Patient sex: M
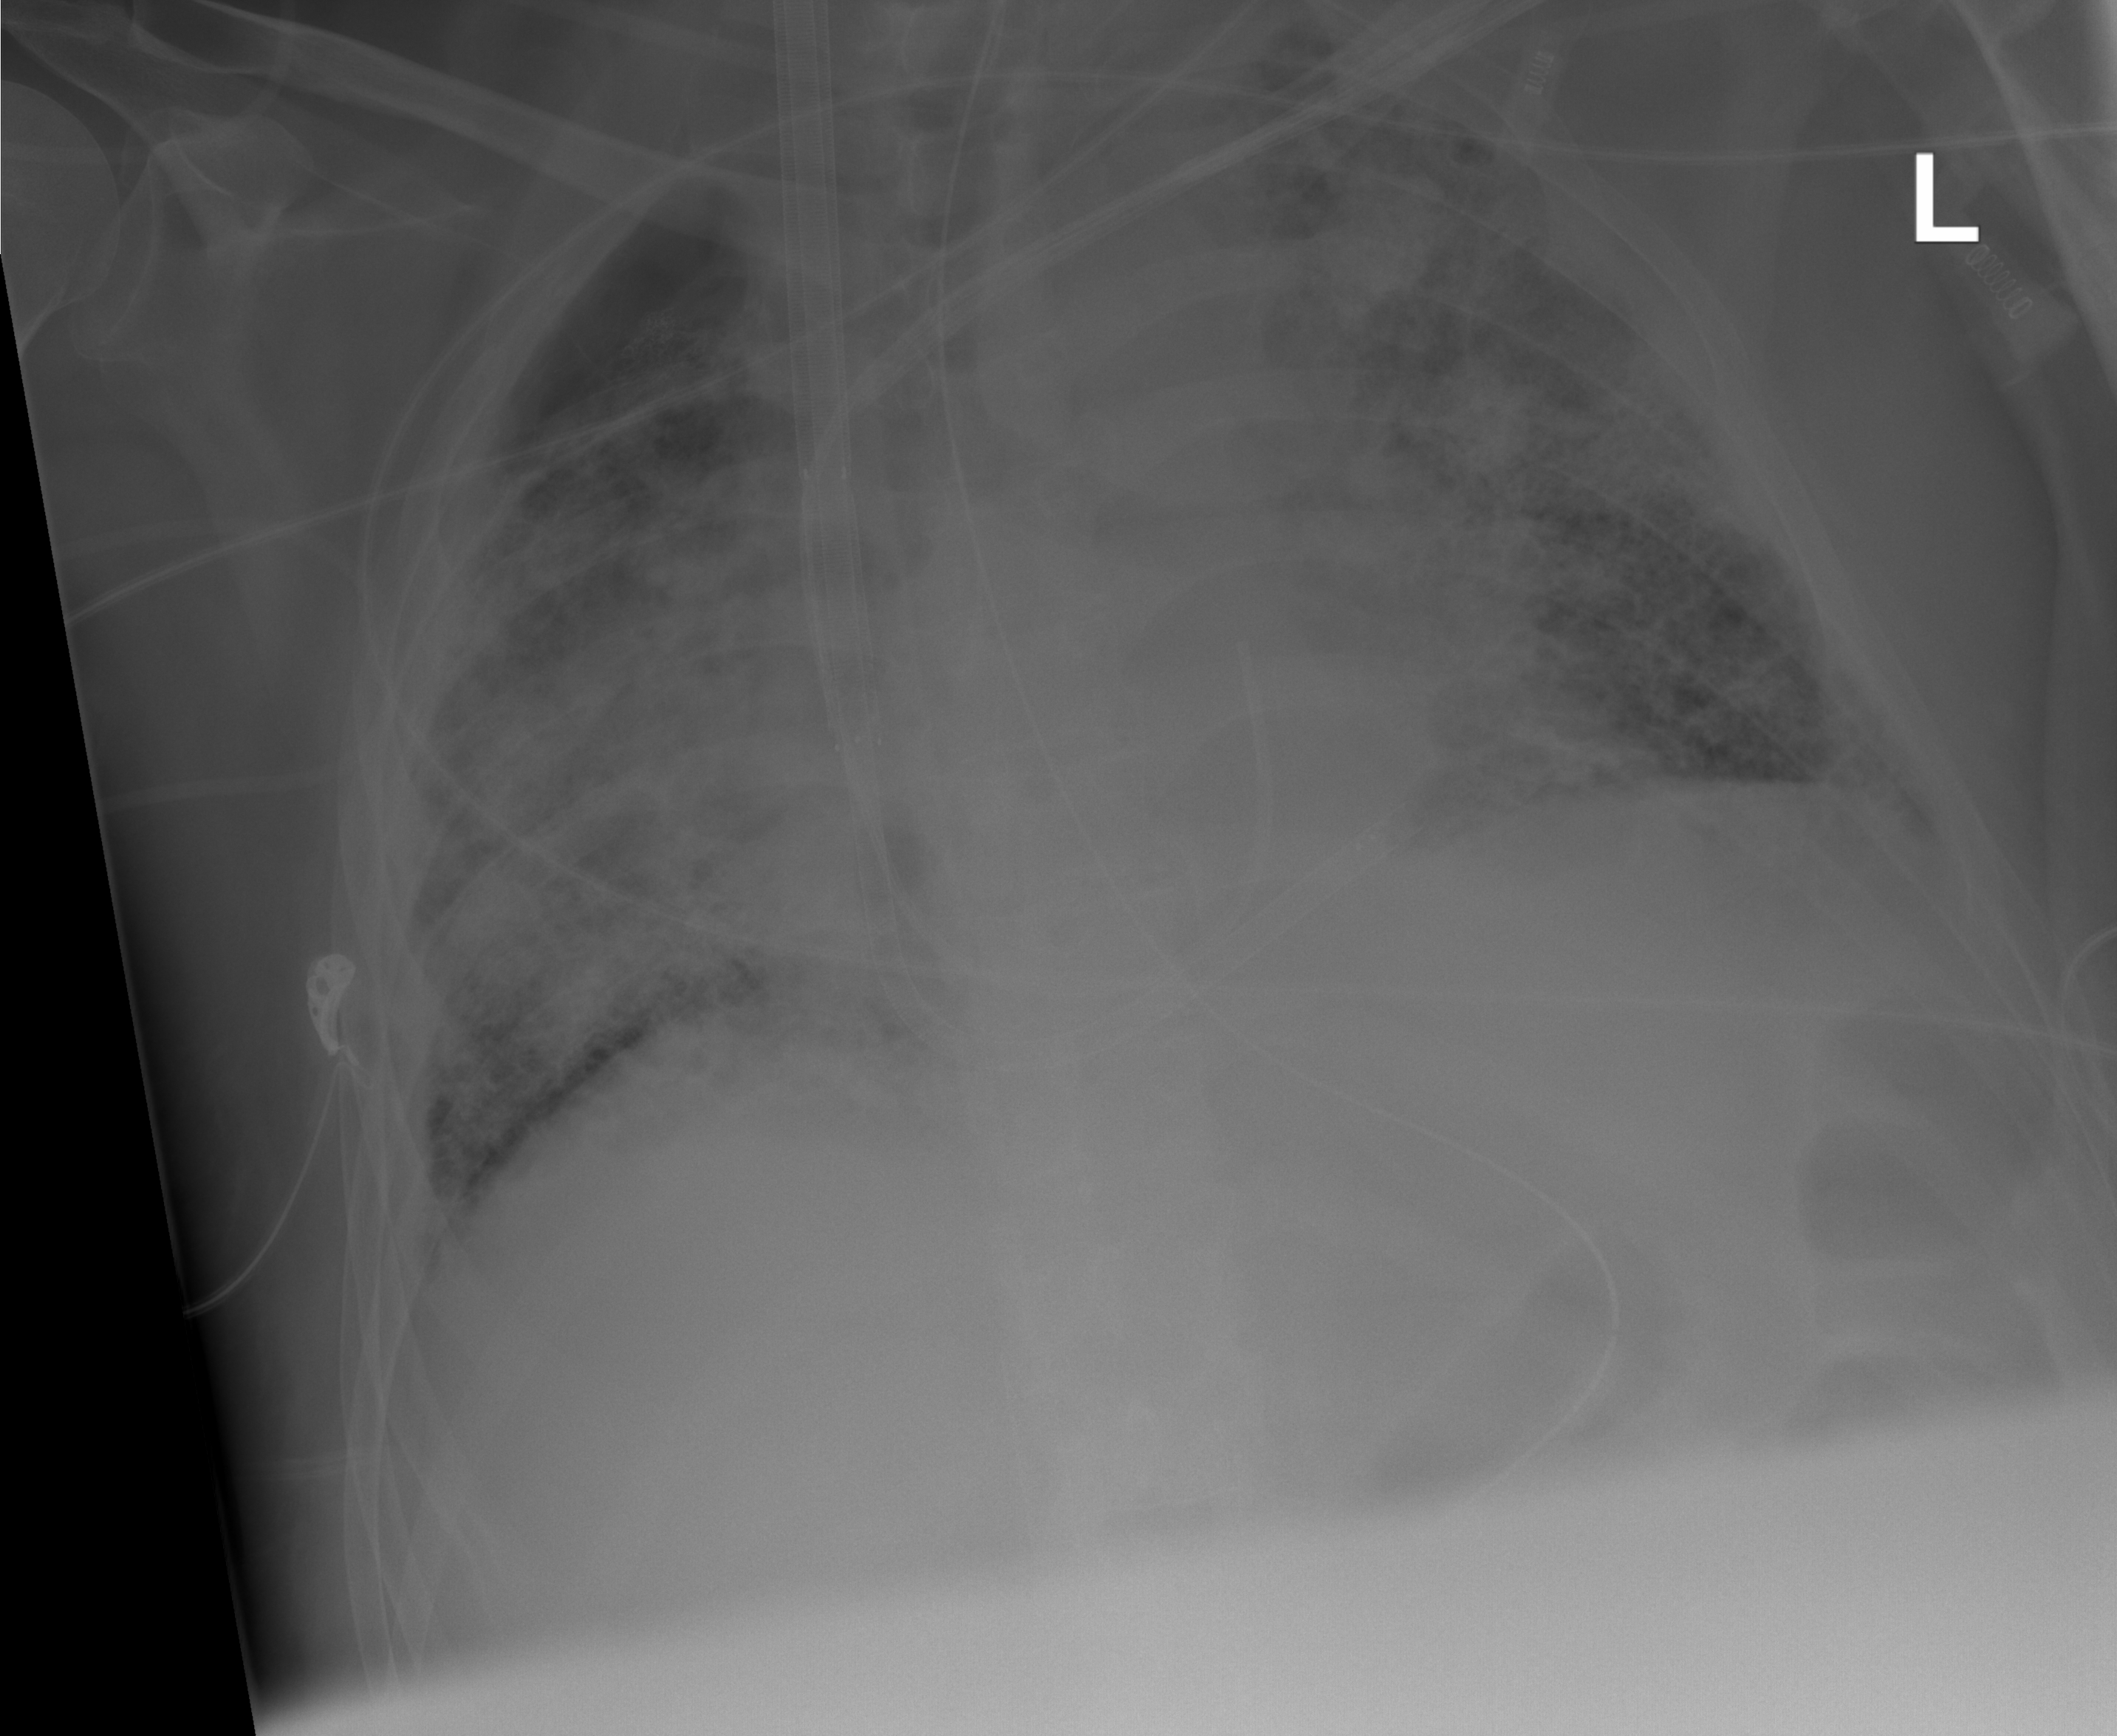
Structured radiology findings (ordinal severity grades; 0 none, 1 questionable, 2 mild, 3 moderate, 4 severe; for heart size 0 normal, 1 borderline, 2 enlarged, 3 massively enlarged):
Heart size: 2
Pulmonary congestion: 2
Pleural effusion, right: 0
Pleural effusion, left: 1
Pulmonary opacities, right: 2
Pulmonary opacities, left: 2
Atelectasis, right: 1
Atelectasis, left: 1